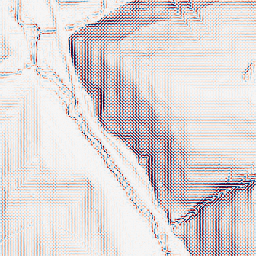
Category: wavelet
Decomposition family: wavelet_biorthogonal
Decomposition parameters: wavelet: bior1.3
level: 2
Upsampling method: bspline
Upsampling parameters: scale: 2
Upsampling scale: 2